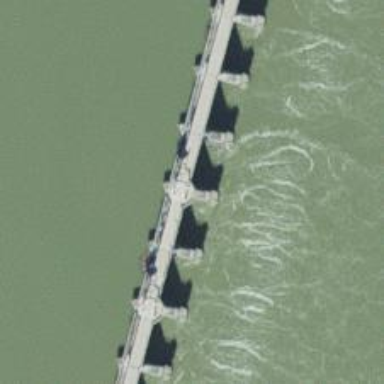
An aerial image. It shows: Bridge supported by pillars.